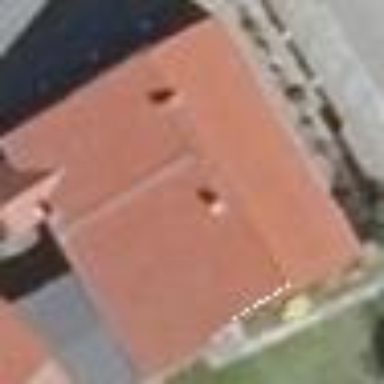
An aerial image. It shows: Gabled roofed house.